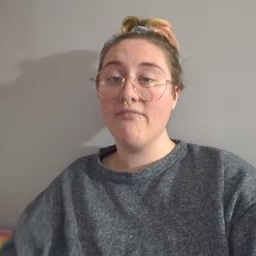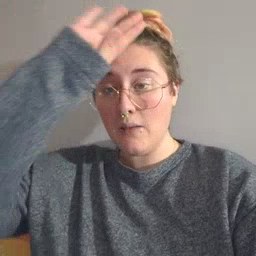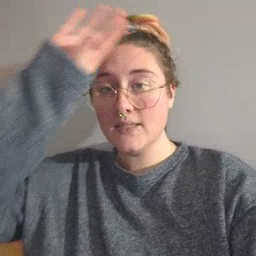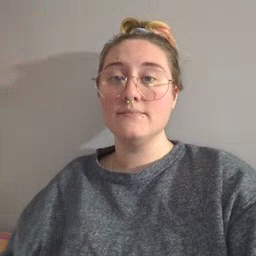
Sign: fireman